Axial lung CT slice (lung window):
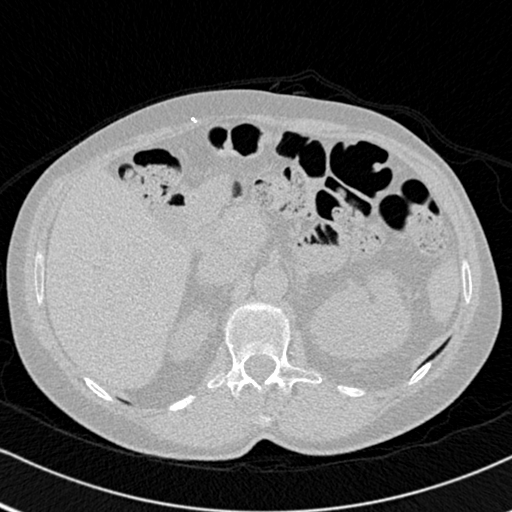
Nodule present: no